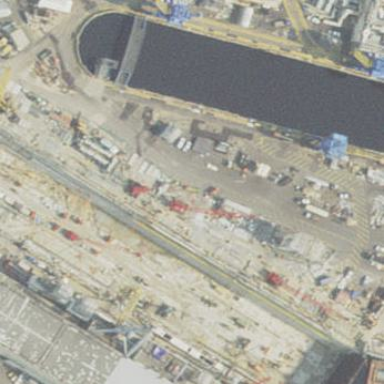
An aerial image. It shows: Dock by the waterway.